Aerial crown-view tile of a tropical tree (Barro Colorado Island, Panama), acquired 20240716:
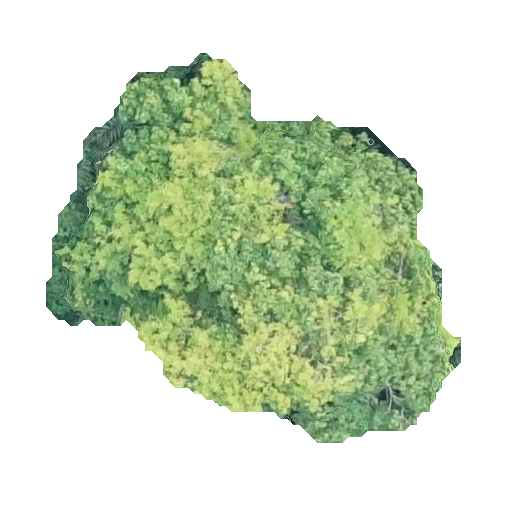
Species: Handroanthus guayacan
GBIF accepted scientific name: Handroanthus guayacan
Crown area: 163.379 m²